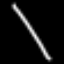
Label: line